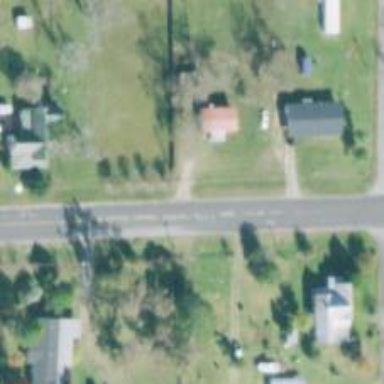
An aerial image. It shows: Power pole.